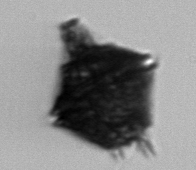
Label: Gonyaulax